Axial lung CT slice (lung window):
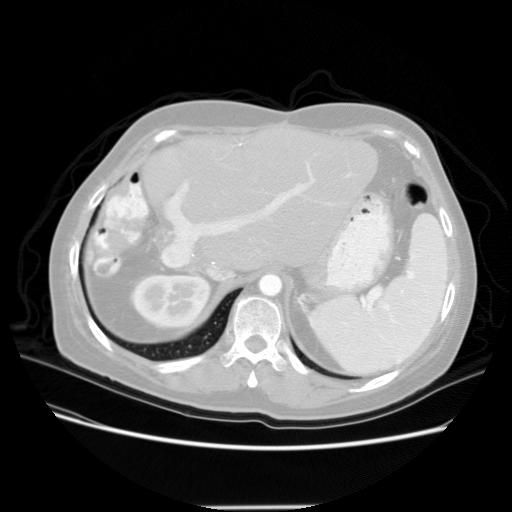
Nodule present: no